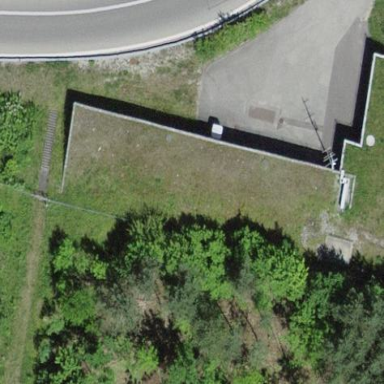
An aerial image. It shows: Service building with flat grass roof.